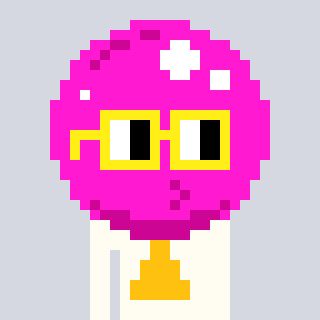
a pixel art character with square yellow glasses, a bubblegum-shaped head and a grayscale-colored body on a cool background